Question: I'm having some difficulty with overriding the parse.com elements in the PFLoginView.
Everything is fine except for the userName and password UITextfields.
I've got most of the 'stock' display removed, but I can't seem to get rid of the top and bottom bars of the field (see screenshot)

I've tried just about everything.
Heres my the code in my viewDidLayoutSubviews method.
'''
[self.logInView.usernameField setBackground:nil];
[self.logInView.usernameField setBackgroundColor:[UIColor clearColor]];
[self.logInView.usernameField setPlaceholder:@""];
[self.logInView.usernameField setBorderStyle:UITextBorderStyleNone];
'''
I basically want the entire field blank, I'm using a uiimageview for the fields background you see in the screenshot with the icons. The icons and grey bars are mine, the white bars I have no idea how to remove.
Any tips would be great, I can't seem to get them removed.
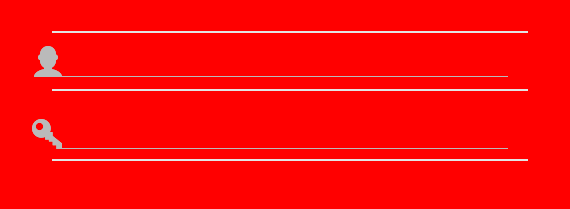
Answer: The login screen in the newest version of the Parse SDK is using a custom PFTextField subclass which is responsible for drawing the borders you see here. None of the usual UITextField methods for borders will change the style or make this go away.
To simply remove the border altogether you can set the separator style in your 'viewDidLoad' method as follows:
'''
[self.logInView.usernameField setValue:[NSNumber numberWithInt:0] forKey:@"separatorStyle"];
[self.logInView.passwordField setValue:[NSNumber numberWithInt:0] forKey:@"separatorStyle"];
'''